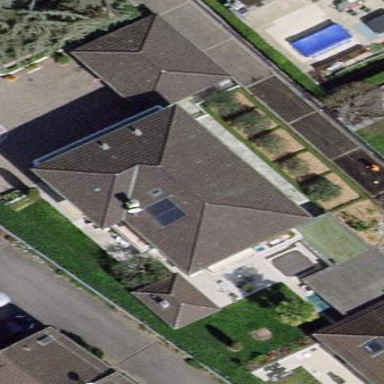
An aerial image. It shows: House with pyramidal roof shape.